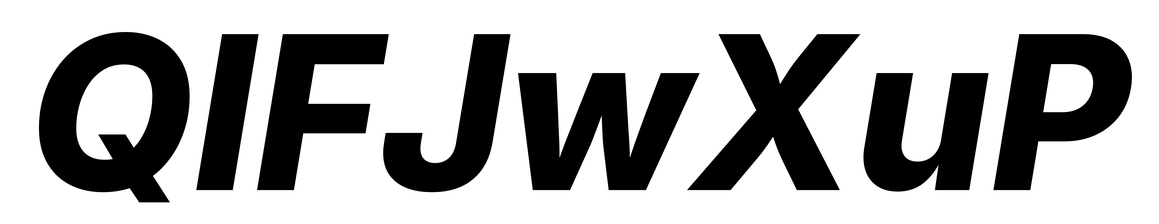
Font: Inter-Italic_ExtraBold_Italic